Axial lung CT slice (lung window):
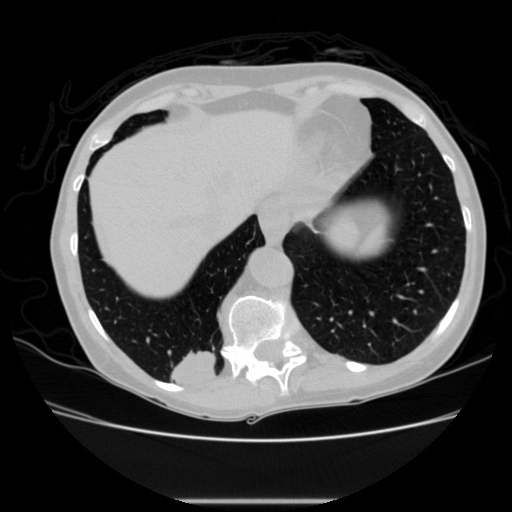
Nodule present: no